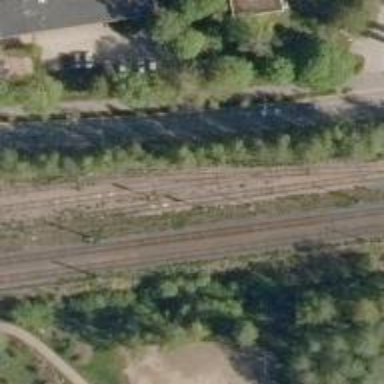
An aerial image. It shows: Railway signal.